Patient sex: M
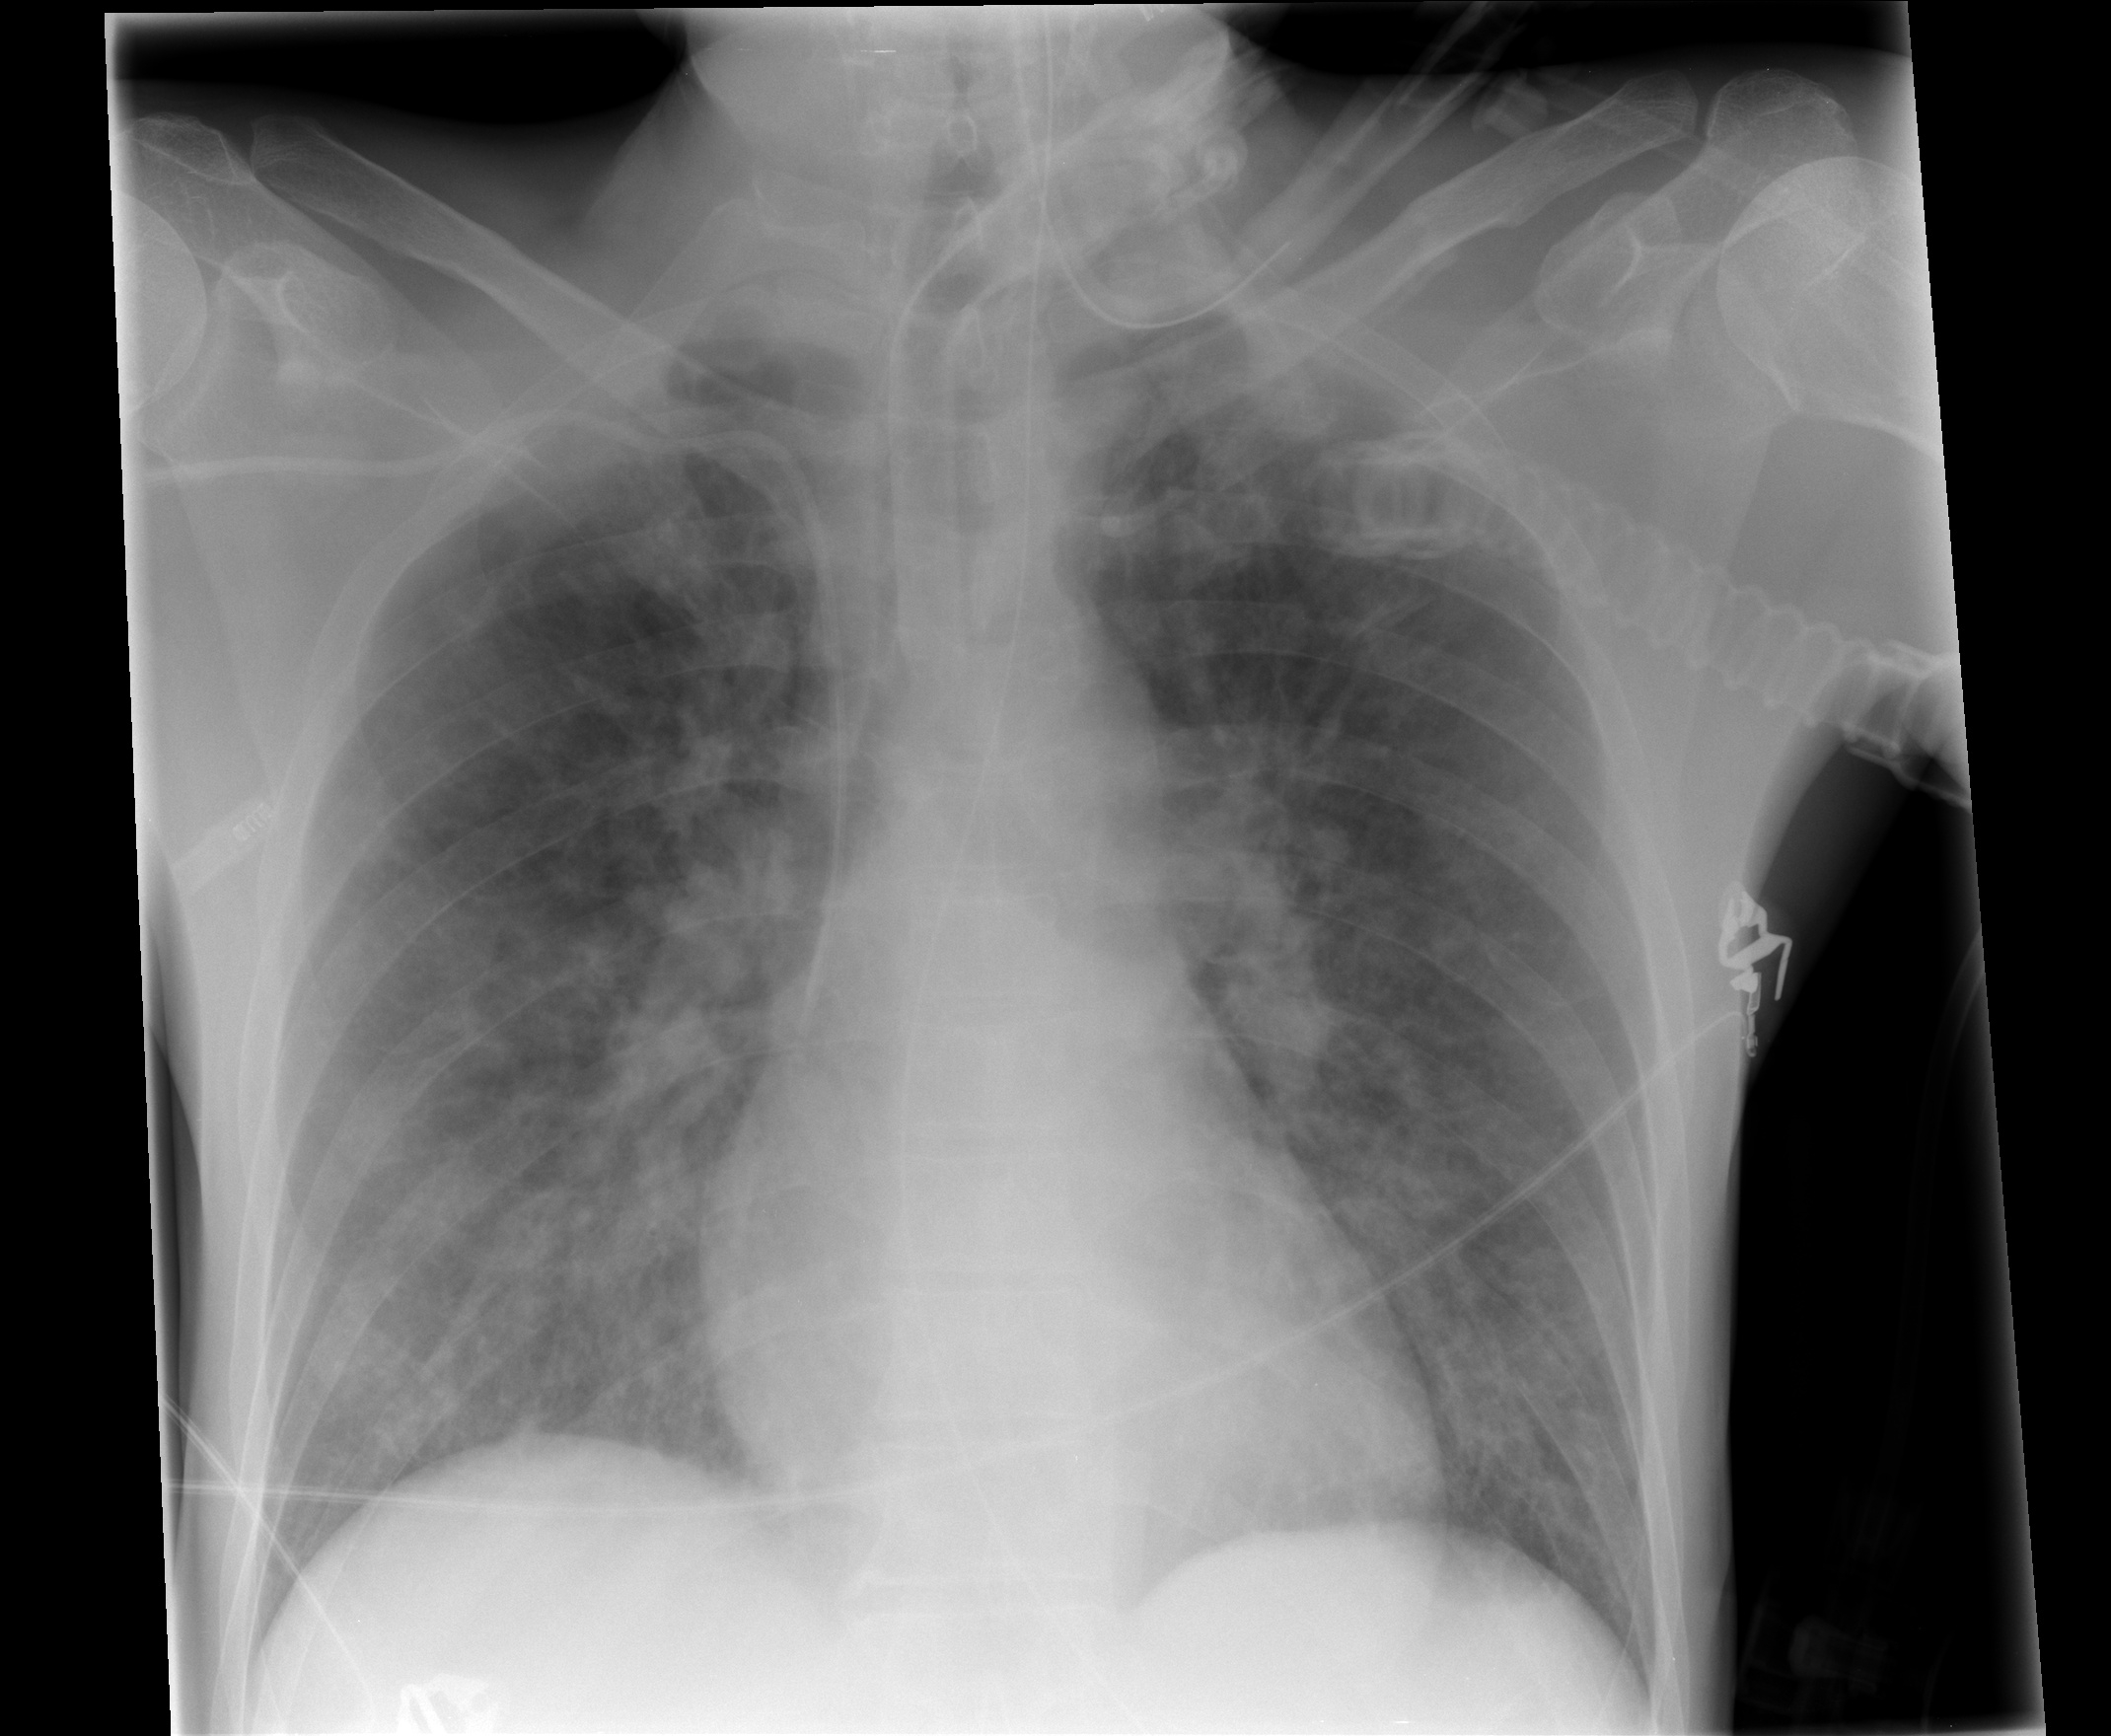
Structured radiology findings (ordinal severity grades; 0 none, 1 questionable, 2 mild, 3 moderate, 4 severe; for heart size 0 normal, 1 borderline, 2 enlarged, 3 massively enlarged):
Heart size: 0
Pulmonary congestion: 2
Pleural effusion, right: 0
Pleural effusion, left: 0
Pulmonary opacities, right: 3
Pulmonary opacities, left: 3
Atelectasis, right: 0
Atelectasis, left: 0